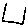
Label: square